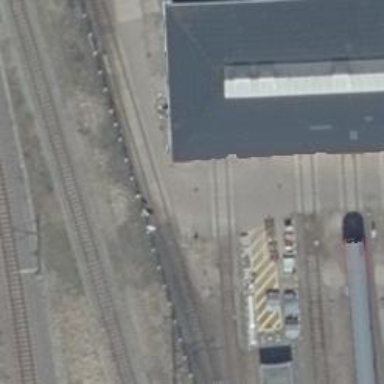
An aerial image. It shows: Railway signal positioned in the track.